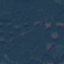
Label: Forest